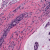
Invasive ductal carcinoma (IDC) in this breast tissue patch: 1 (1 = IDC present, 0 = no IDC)